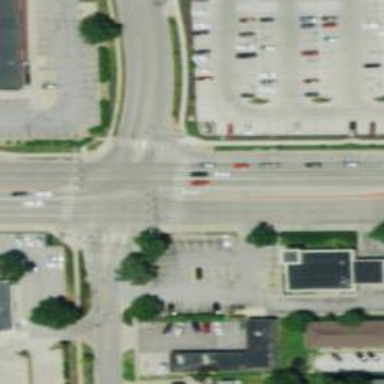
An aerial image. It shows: Crossing road.